Question: How to write a query in template's DataSource to generate the path of item?
If I write a query in DataSource field and a page uses the template, the datasource value will be the item's path as dynamic datasource, like the screenshot.

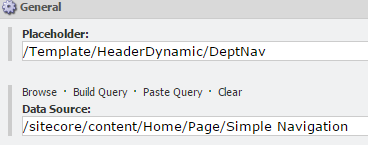
Answer: If you are looking for Sitecore to auto-generate a sublayout's datasource to the Item it is placed on, similar to Template Fields having Source property, there is not anything out to box to achieve this currently.
If you are looking to enter a query into the Sublayout's datasource you will need to use the Enable Datasource Query field on the Sublayout Item. Pass in a query via the Datasource:

And then retrieve the query and execute;
'''
protected void Page_Load(object sender, EventArgs e)
{
//Handle a single GUID
var searches = ((Sublayout)this.Parent).DataSource;
if (searches.IsGuid())
{
var itemDummyList = new List<Item>();
itemDummyList.Add(Sitecore.Context.Database.GetItem(searches));
this.SampleListView.DataSource = itemDummyList;
this.SampleListView.DataBind();
return;
}
//Handle a search query
using (var context = ContentSearchManager.CreateSearchContext((SitecoreIndexableItem)Sitecore.Context.Item))
{
var timer = new Stopwatch();
timer.Start();
//This gives us our IQueryable
var query = LinqHelper.CreateQuery(context, UIFilterHelpers.ParseDatasourceString(searches))
.Select(toItem => toItem.GetItem()).Take(10);
this.SampleListView.DataSource = query;
this.SampleListView.DataBind();
timer.Stop();
//Display the query time only in Debug Mode
if (Sitecore.Context.PageMode.IsDebugging)
{
this.RunTime.Text = " Debug Information: " + timer.ElapsedMilliseconds + " ms to render";
}
}
}
'''
Reference John West; blog on <URL>